Question: I am trying to figure out a conditional formatting formula to fit this below.
I need Cell A145 to be conditional formatted to meet the following requirements:
Highlight A145 Red if:
A145>1.5
OR
A145<.8
AND
A142-A143 is greater than 3

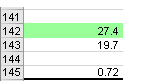
Answer: Something like this?
'=AND(OR(A145>1.5,A145<.8),A142-A143>3)'